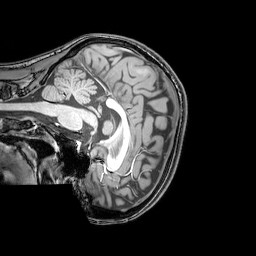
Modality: T1w
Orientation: sagittal
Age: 23
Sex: female
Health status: healthy
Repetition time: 0.081 s
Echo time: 0.037 s